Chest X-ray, PA view. Patient: 72 years old, sex F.
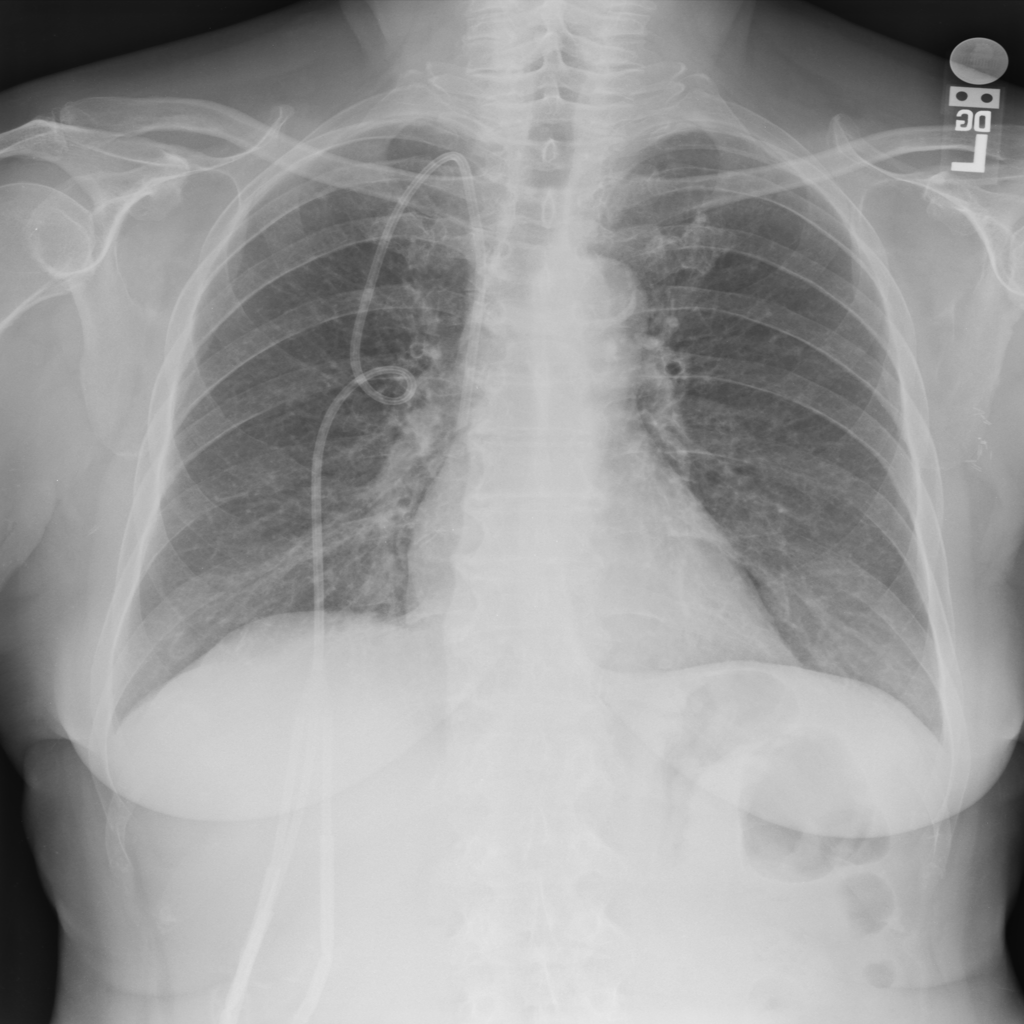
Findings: Infiltration